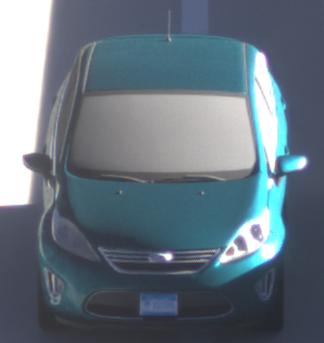
Make: Ford
Model: Fiesta
Detailed model: ’09 Sedan (seventh series)
Model produced from: 2010
Model produced until: 2017
Doors: 4
Color: blue
Road condition: dry road
Daytime: morning or afternoon
Contrast: high contrast